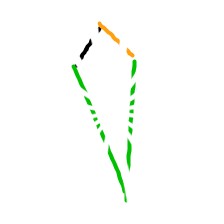
Shape: kite